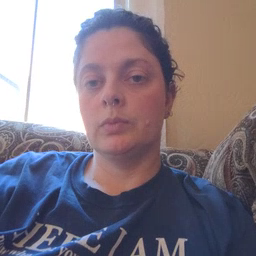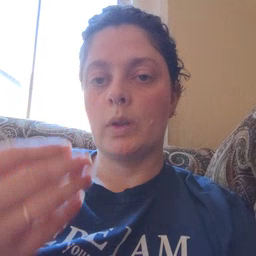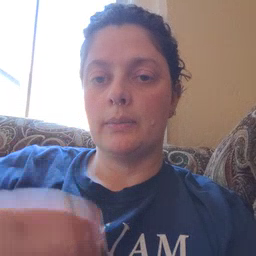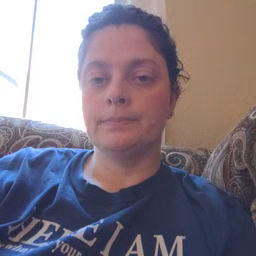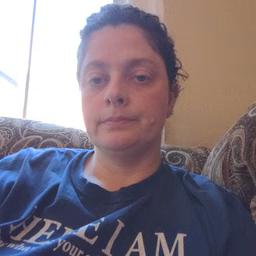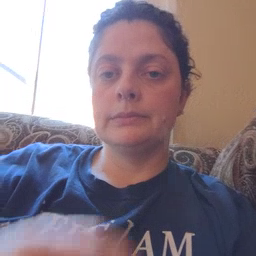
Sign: wet